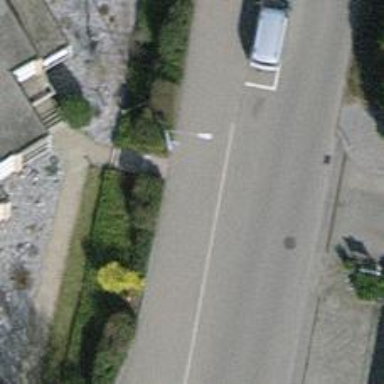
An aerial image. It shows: Set of steps on the road.